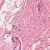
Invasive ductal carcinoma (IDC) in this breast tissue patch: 0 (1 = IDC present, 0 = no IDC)